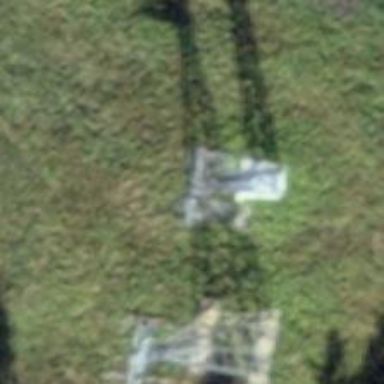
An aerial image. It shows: Pylon used for aerialway.